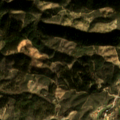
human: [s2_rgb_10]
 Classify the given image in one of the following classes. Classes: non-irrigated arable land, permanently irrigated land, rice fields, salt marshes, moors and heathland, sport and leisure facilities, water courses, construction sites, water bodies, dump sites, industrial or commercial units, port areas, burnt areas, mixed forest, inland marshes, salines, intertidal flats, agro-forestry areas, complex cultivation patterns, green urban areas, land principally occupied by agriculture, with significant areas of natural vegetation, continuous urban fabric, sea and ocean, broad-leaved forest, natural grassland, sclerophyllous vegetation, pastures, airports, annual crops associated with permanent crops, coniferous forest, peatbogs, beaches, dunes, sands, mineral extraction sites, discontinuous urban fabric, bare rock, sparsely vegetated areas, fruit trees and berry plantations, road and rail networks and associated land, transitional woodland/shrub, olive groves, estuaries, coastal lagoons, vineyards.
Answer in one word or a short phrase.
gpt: olive groves, land principally occupied by agriculture, with significant areas of natural vegetation, transitional woodland/shrub